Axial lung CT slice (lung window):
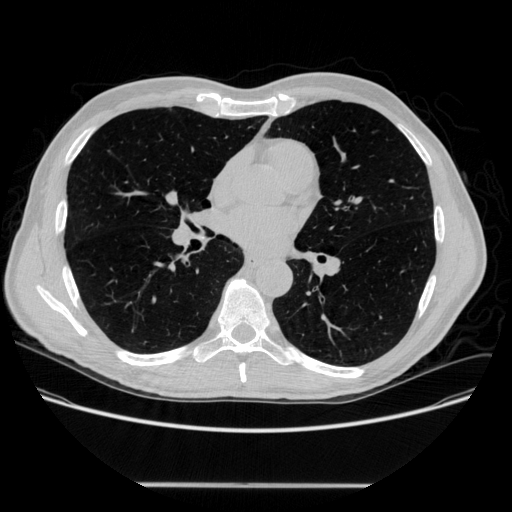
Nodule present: no